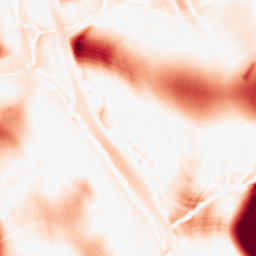
Category: morphological
Decomposition family: tophat
Decomposition parameters: size: 50
mode: white
Upsampling method: quartic
Upsampling parameters: scale: 4
Upsampling scale: 4